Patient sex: M
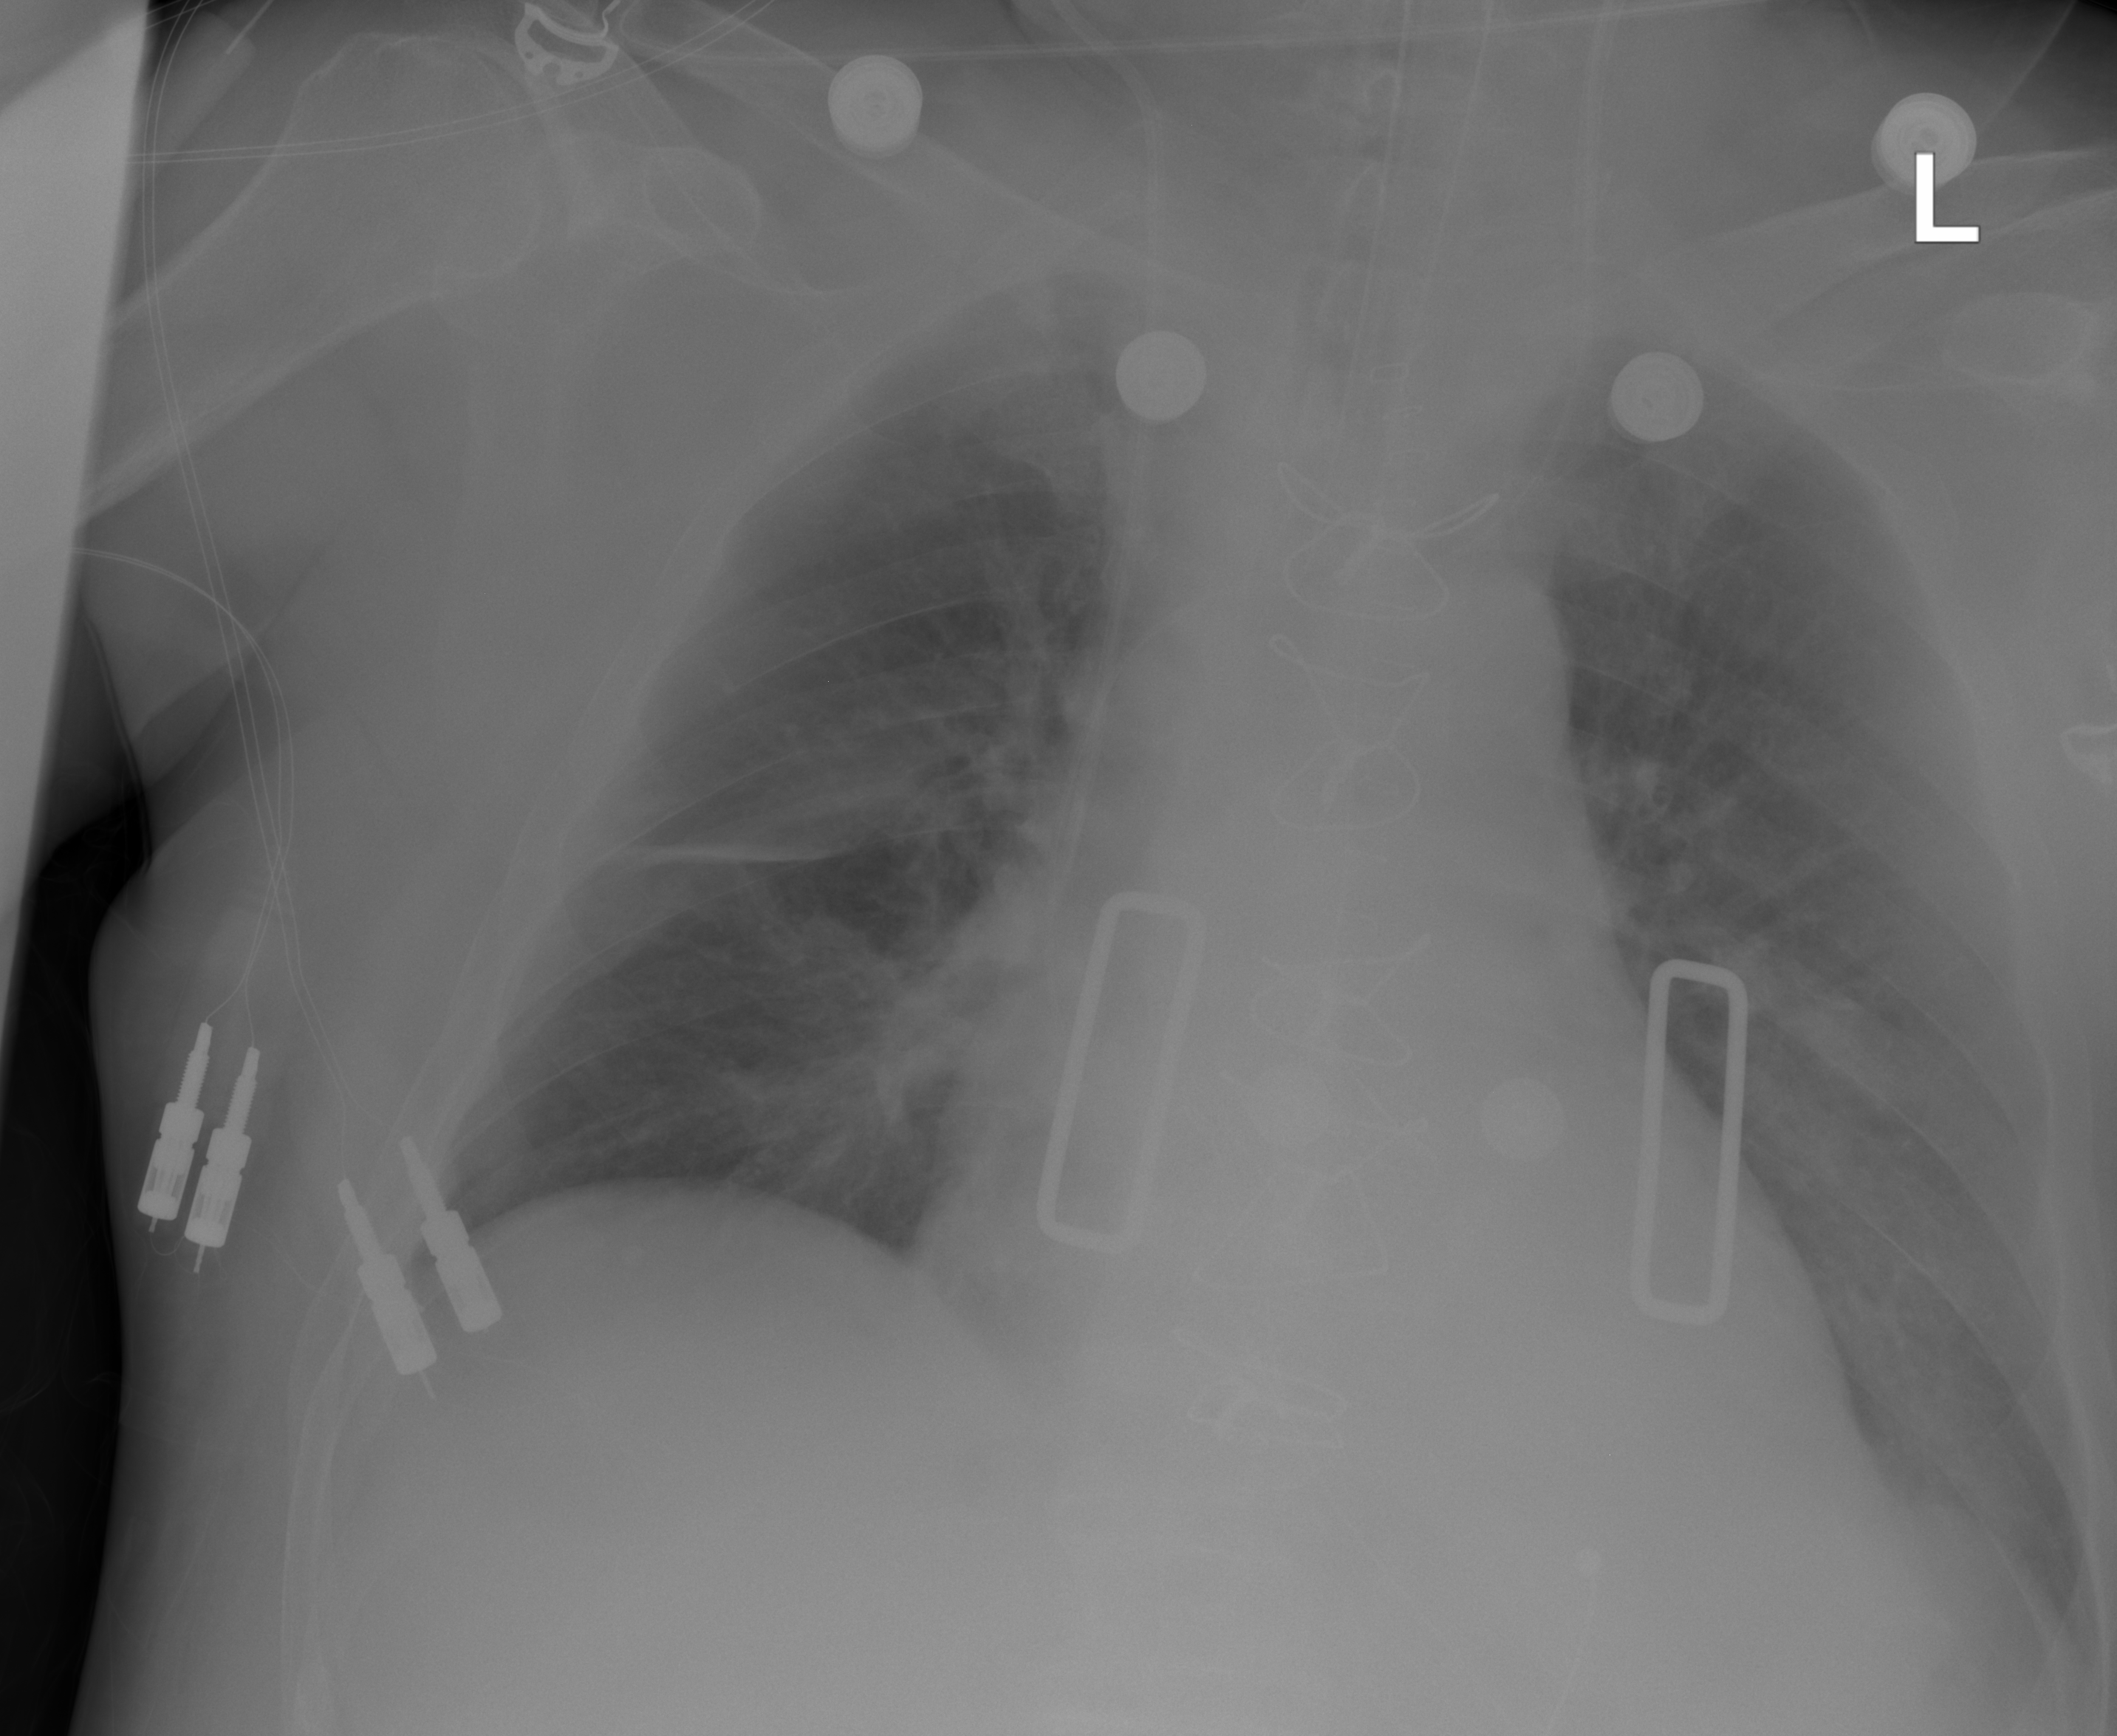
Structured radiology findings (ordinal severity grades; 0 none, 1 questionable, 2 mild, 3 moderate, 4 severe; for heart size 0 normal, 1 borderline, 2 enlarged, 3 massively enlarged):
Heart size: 2
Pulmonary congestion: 0
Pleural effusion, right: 0
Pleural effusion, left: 2
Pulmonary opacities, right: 0
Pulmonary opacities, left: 0
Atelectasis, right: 2
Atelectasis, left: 2